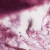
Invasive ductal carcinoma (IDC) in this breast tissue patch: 0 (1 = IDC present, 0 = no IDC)